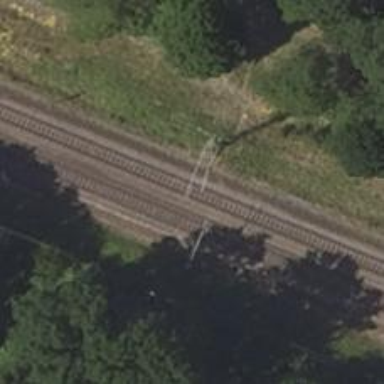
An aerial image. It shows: Railway milestone with catenary mast.